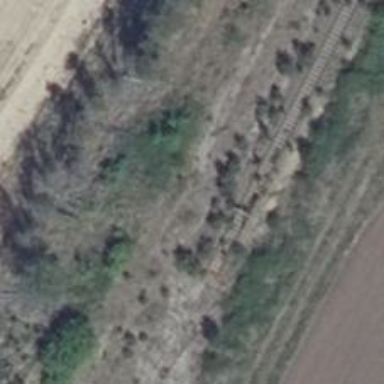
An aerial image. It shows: Abandoned railway.